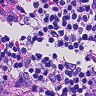
Metastatic tissue present: yes